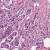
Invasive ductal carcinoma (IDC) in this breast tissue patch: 1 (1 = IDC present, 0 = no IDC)